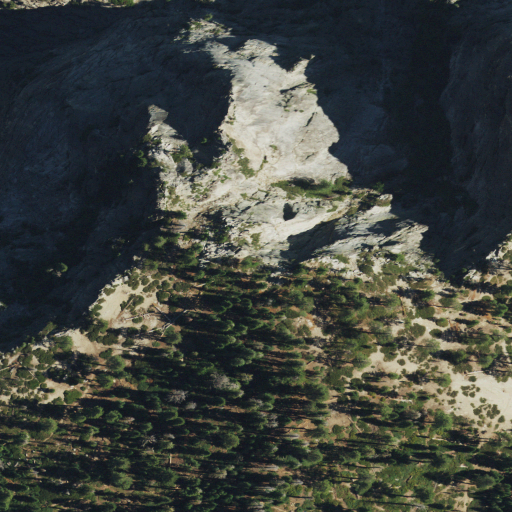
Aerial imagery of cliff(s) in California named Dewey Point containing evergreen forest, shrub, and barren land